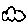
Label: cloud